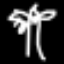
Label: palm tree